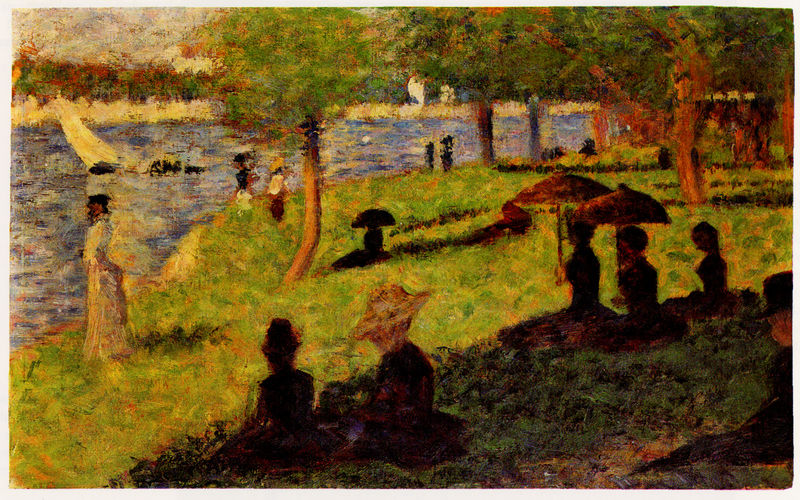
Titel: Plusieurs personnages assis, petite esquisse
Künstler: Georges Pierre Seurat
Standort: Northampton (Massachusetts)
Institution: Smith College Museum of Art
Schlagwörter: baum, blau, dunkel, himmel, meer, schatten, wasser, baden, baumstämme, bäume, fluss, frauen, gelb, grün, impressionismus, see, sitzen, ufer, abend, braun, damen, frankreich, frau, grau, hell, hut, hüte, jahrhundertwende, kleid, kleider, licht, paris, schwarz, skizze, weiss, dame, gras, rasen, rot, schirm, sonnenschirm, wiese, stehen, baumstamm, spiegelung, sonne, insel, kontrast, boot, boote, schiff, schiffe, segel, segelboot, sommer, strand, wellen, ruhen, divisionismus, pointilismus, mittag, farben, sonnenlicht, seine, strohhut, impressionistisch, spaziergang, schwimmen, schirme, sonntag, flecken, seurat, signac, spaziergänger, rasten, am see, impressionsimus, grande jatte, pointillismus, sonnenschirme, george seurat, bott, sonnenschutz, spielende, grünen, brün, klaid, postimrpessionismus, sonnenschrim